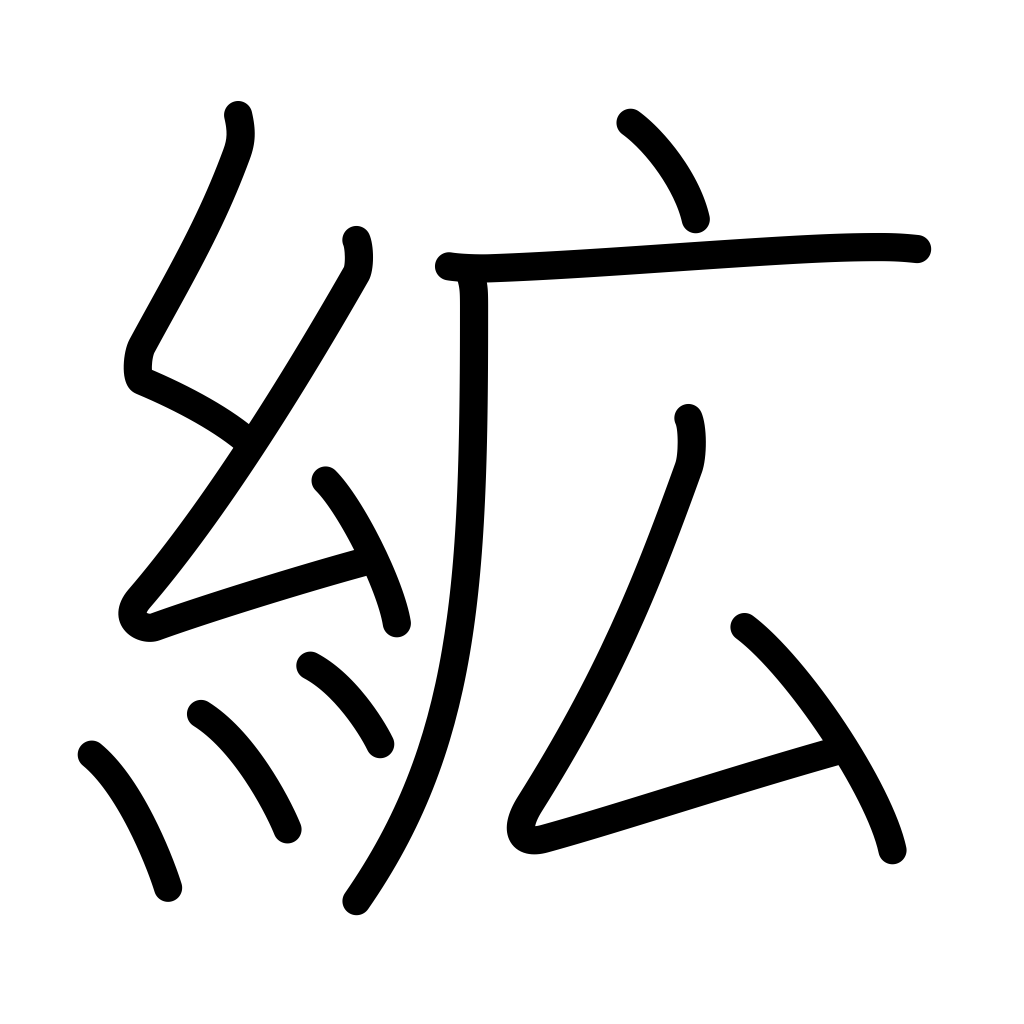
Meaning: cotton wadding